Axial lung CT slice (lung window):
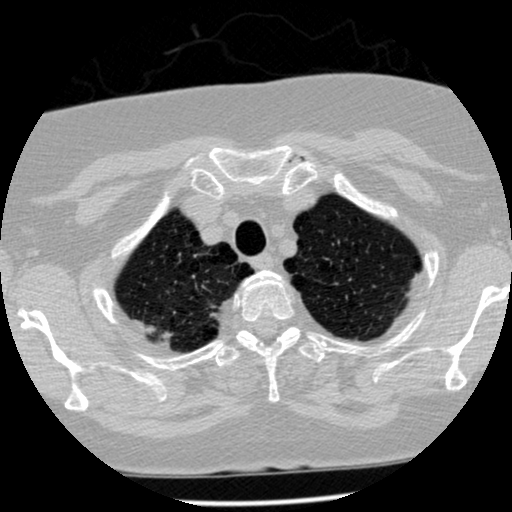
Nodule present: no